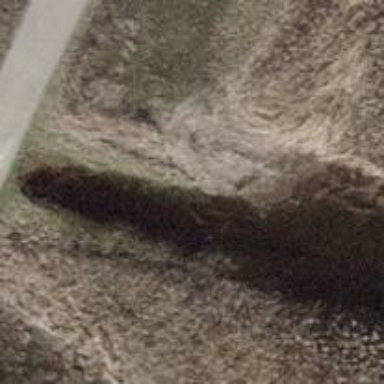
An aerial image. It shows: Ditch in the surroundings.